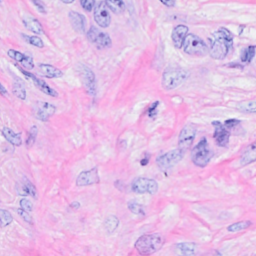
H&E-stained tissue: Breast